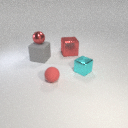
small cyan metal cube in front of large red metal cube